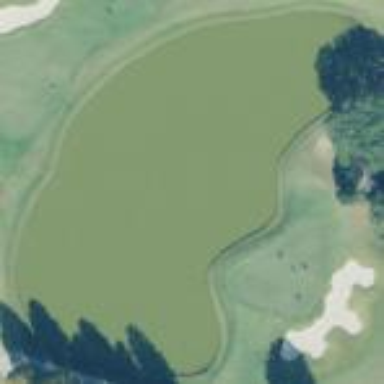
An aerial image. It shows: Water hazard in golf course. The hazard is natural water feature.